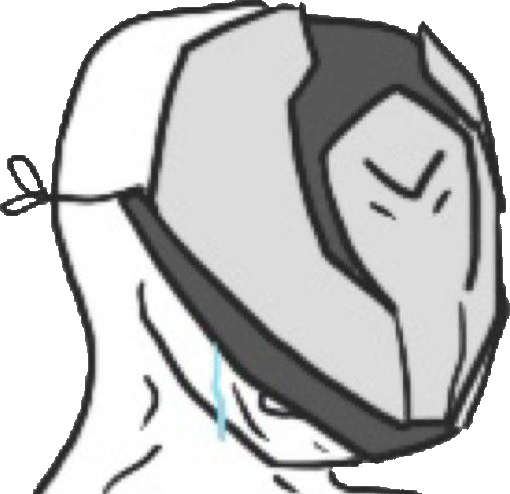
Label: 5_Crying_Wojak